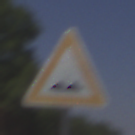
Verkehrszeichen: UnebeneFahrbahn
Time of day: Midday
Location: Outdoor (RoadRail)
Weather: Clear
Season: NotSpecified
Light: Natural